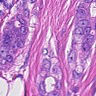
Metastatic tissue present: yes